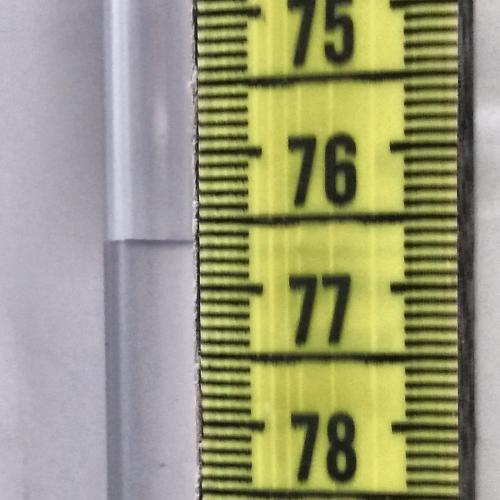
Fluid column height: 76.7 cm